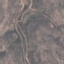
Label: HerbaceousVegetation